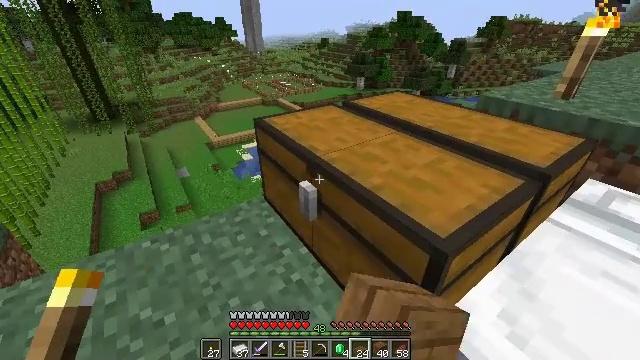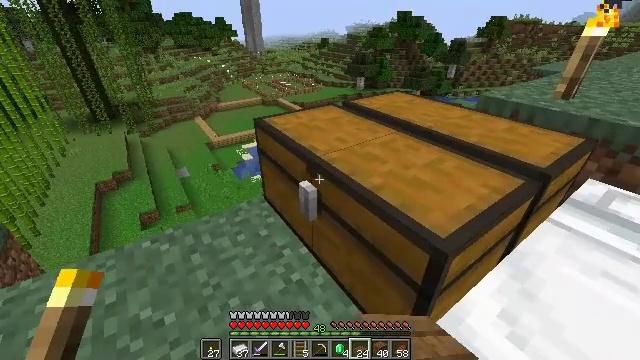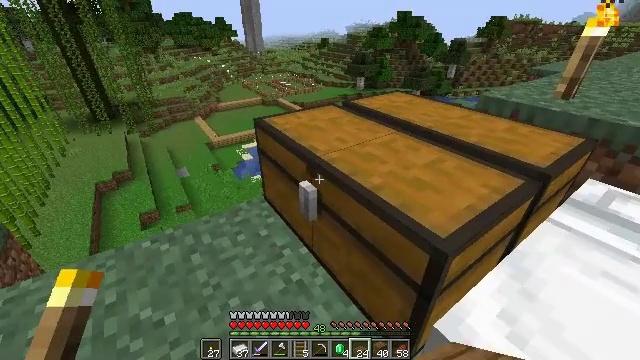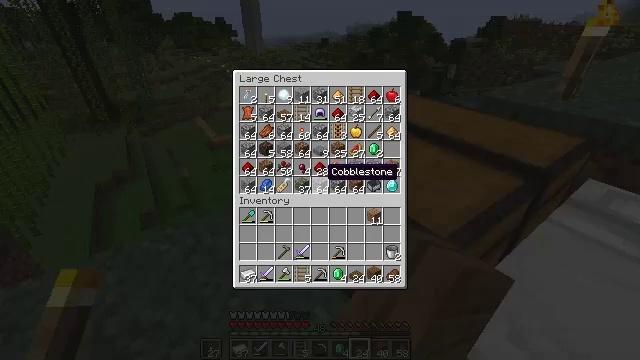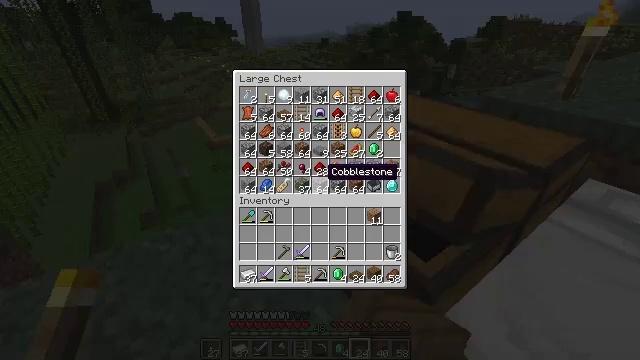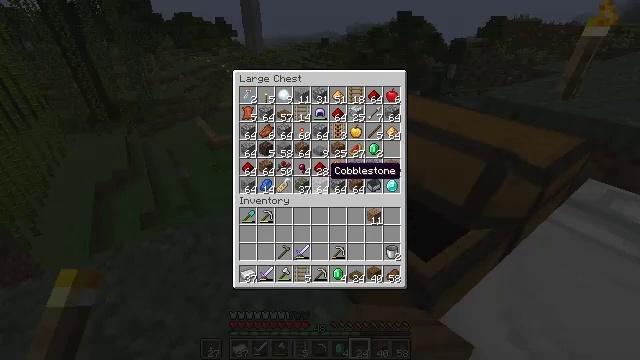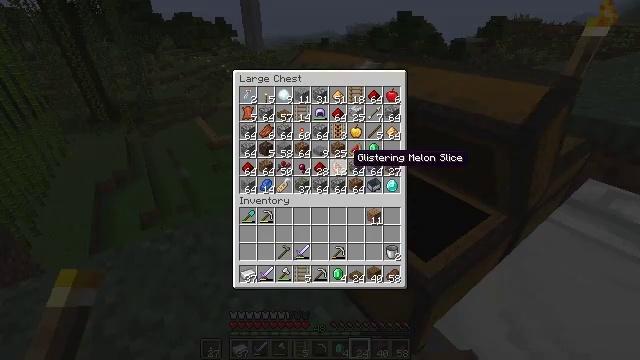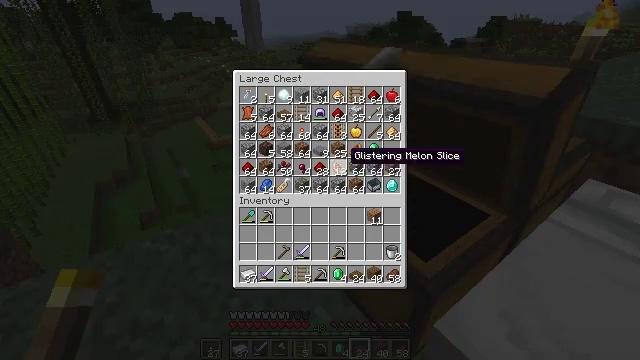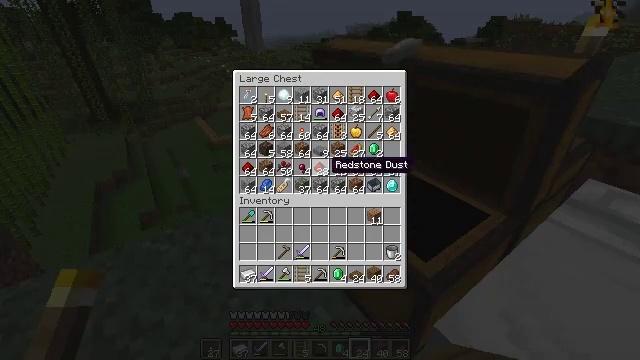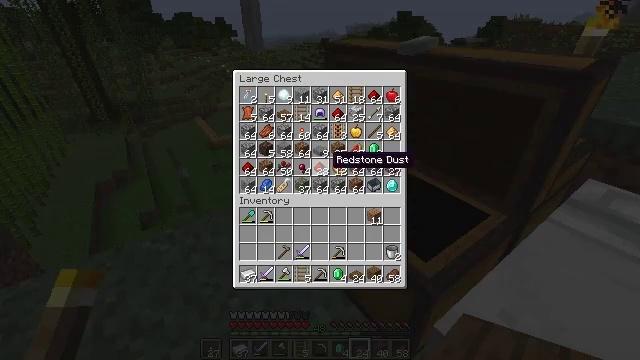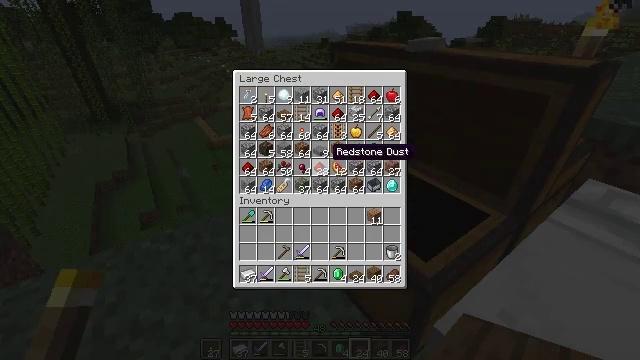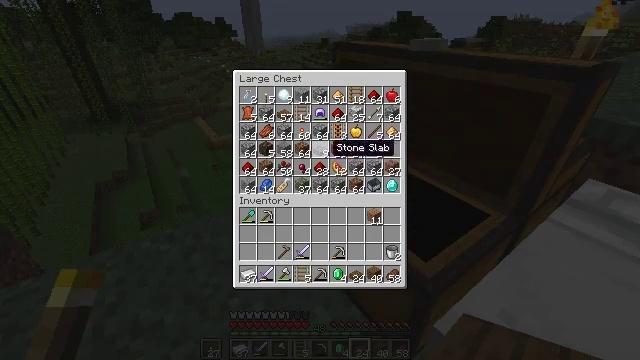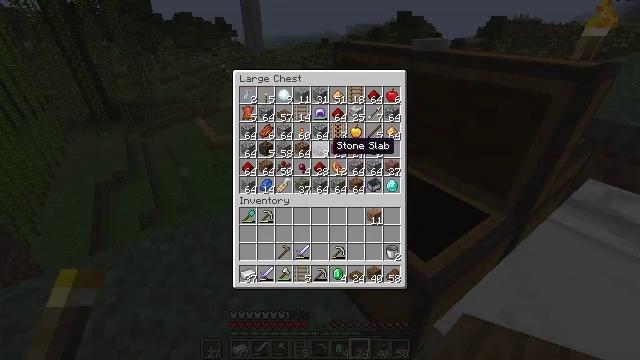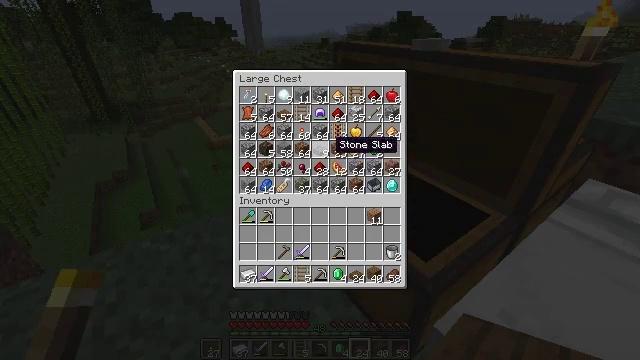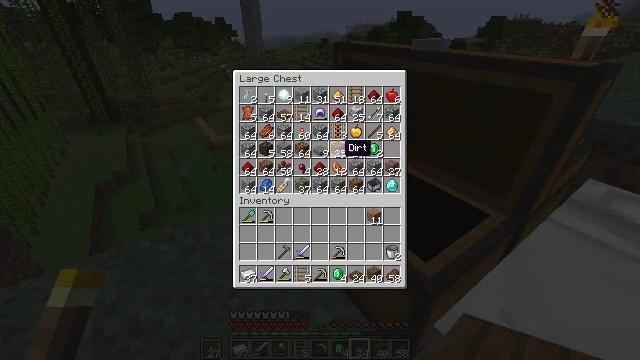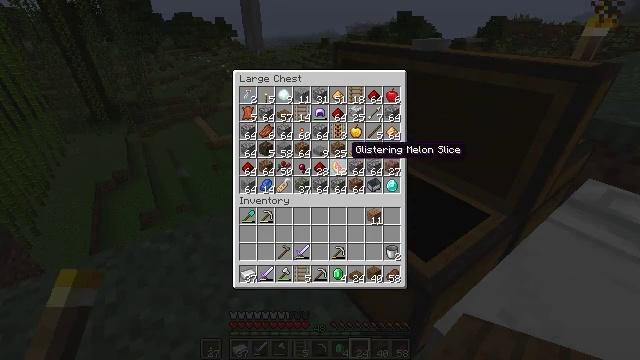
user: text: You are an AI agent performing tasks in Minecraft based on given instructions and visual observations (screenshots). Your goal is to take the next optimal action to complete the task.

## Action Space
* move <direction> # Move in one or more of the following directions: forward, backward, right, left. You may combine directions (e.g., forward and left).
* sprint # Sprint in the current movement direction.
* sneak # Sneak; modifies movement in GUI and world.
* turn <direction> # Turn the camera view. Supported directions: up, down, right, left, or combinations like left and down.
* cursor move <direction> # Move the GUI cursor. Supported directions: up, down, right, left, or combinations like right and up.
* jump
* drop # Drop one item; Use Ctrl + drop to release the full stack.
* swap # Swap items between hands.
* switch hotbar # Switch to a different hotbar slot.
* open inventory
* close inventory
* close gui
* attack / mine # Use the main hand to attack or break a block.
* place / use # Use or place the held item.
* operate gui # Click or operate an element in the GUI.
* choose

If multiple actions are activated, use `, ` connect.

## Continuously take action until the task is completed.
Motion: motion action
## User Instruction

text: Remove a spruce slab from the inventory.
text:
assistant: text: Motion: use / place
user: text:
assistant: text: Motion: use / place
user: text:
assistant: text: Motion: no_op
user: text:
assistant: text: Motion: no_op
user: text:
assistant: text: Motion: no_op
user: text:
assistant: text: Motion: cursor move right and up
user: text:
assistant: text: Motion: cursor move right and up
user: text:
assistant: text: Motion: no_op
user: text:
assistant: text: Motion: no_op
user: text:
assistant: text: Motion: sneak, cursor move up
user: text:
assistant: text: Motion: sneak
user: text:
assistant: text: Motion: sneak
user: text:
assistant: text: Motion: sneak
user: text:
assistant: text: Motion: sneak, cursor move right
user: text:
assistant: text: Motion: sneak, cursor move right
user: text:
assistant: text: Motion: sneak, cursor move right
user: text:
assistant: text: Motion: sneak
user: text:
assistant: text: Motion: sneak
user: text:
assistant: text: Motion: sneak
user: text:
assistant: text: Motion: sneak, cursor move up
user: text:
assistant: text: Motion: sneak
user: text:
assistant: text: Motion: sneak
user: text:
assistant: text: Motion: sneak
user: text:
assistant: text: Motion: sneak
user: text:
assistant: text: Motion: sneak
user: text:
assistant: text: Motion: sneak, operate gui
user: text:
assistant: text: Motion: sneak, operate gui
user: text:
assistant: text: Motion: sneak
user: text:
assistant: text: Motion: sneak
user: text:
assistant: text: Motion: sneak